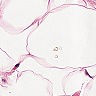
Metastatic tissue present: no